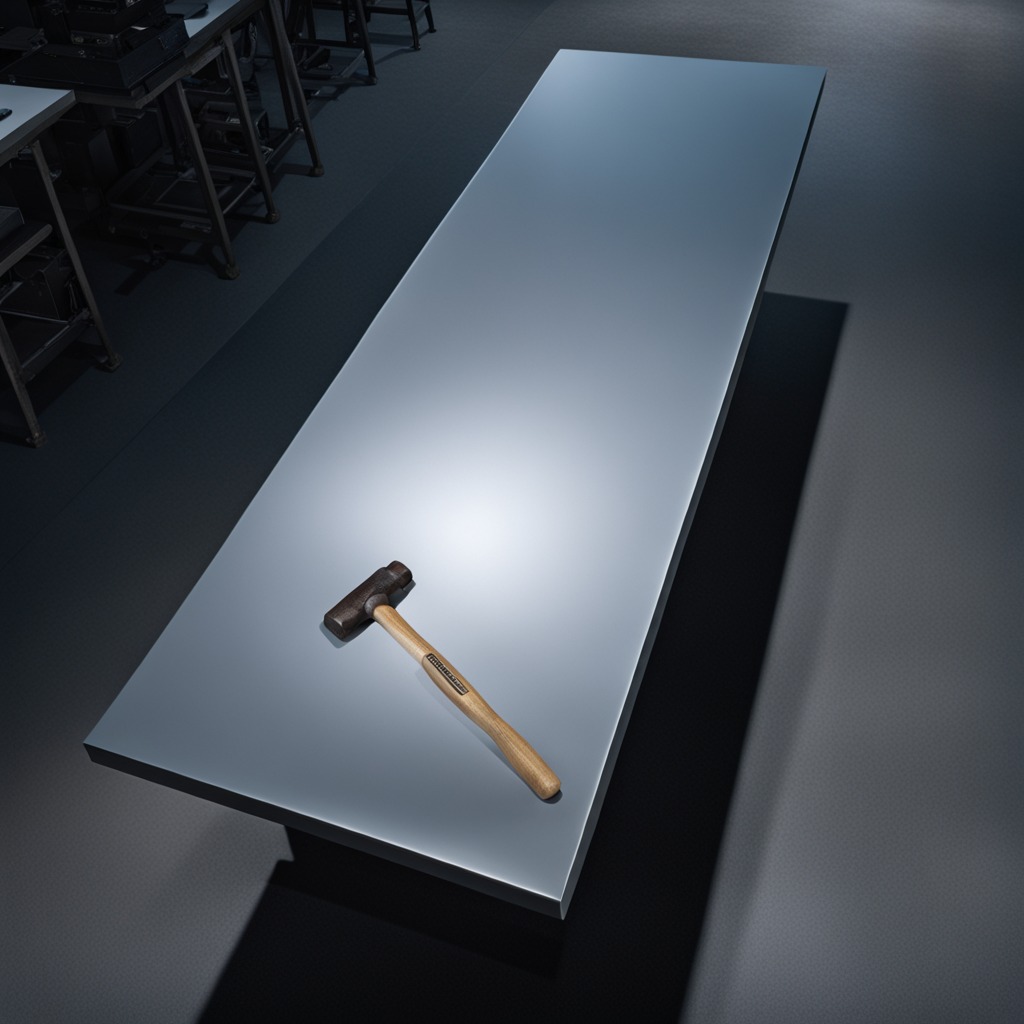
A hammer is lying on a clean empty table in a basement in the evening.